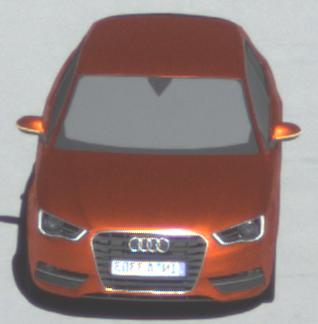
Make: Audi
Model: A3 1.2 TFSI
Detailed model: A3 (8V)
Model produced from: 2013/02
Model produced until: 2014/05
Doors: 3
Color: orange
Road condition: dry road
Daytime: midday
Contrast: high contrast